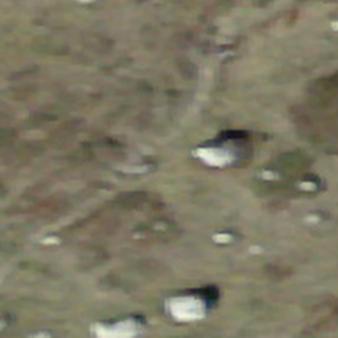
Label: other